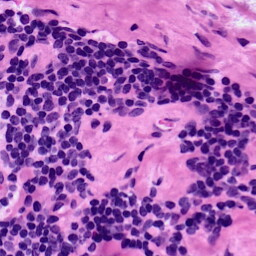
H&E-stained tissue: LymphNode